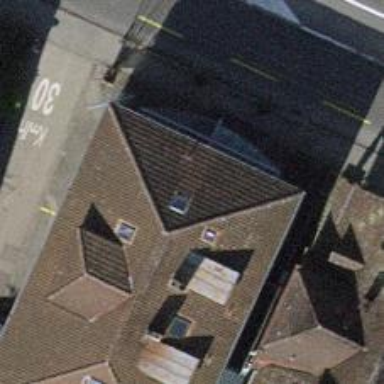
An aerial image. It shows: Restaurant.